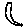
Label: moon